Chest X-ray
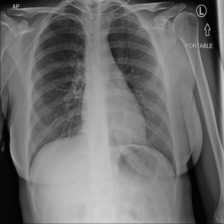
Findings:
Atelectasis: negative
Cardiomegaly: negative
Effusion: negative
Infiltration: negative
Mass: negative
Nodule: negative
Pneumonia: negative
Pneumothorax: negative
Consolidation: negative
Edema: negative
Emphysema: negative
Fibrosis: negative
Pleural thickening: negative
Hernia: negative